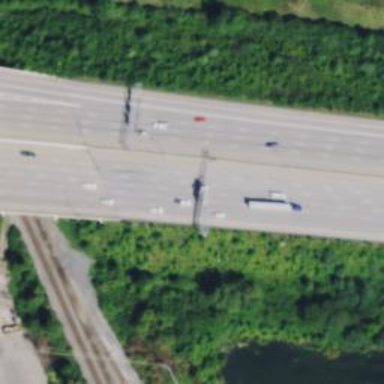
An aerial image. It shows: Motorway.